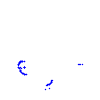
Particle: proton